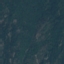
Land use / land cover class: Forest